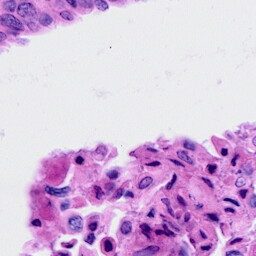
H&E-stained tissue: Cervix